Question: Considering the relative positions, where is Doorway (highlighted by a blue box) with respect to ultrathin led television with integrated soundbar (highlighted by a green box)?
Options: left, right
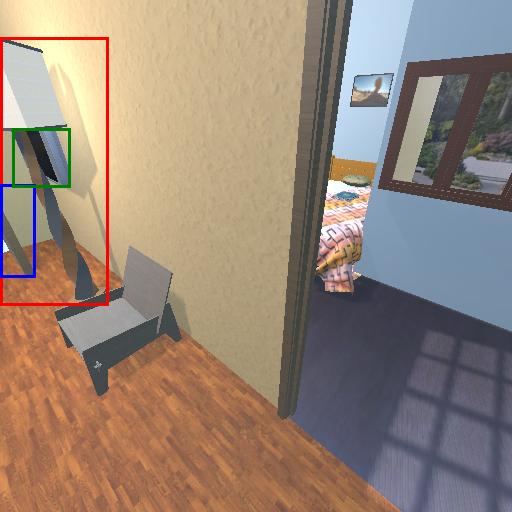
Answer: left